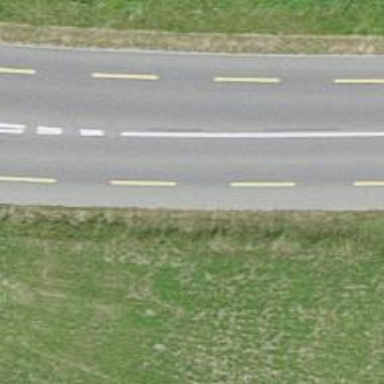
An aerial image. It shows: Primary highway with cycle lane on both sides.